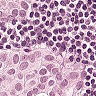
Metastatic tissue present: yes